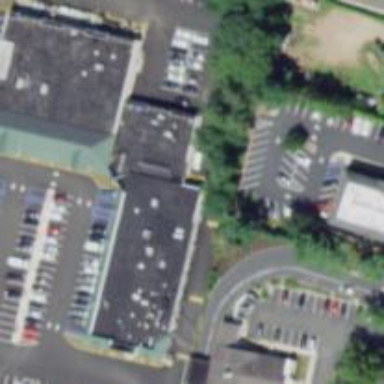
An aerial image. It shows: Fitness centre on leisure land.